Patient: sex M, age 70
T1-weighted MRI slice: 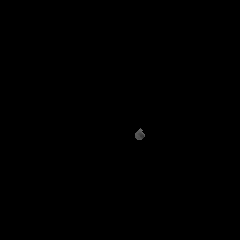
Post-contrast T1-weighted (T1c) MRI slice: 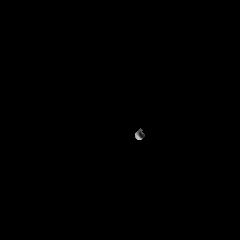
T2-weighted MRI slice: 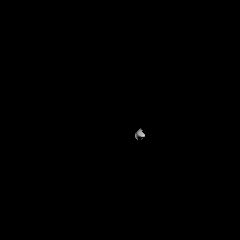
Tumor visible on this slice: no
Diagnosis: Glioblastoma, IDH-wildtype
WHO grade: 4